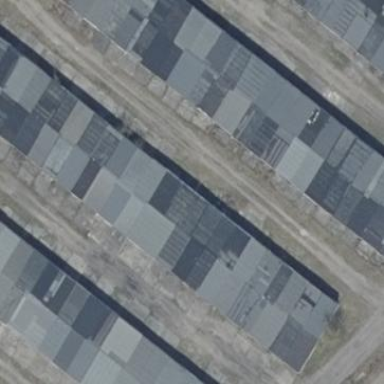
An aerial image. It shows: Group of garages.